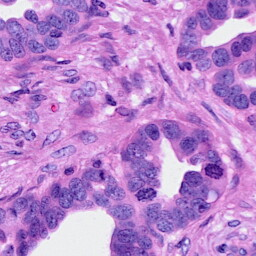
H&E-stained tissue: Ovarian